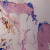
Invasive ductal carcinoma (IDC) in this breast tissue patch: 0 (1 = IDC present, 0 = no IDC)